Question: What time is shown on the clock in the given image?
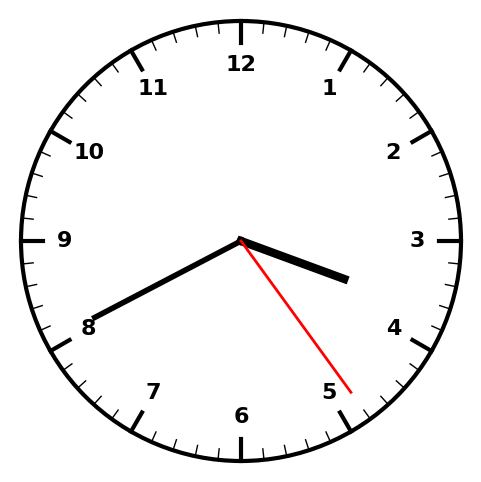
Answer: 03:40:24